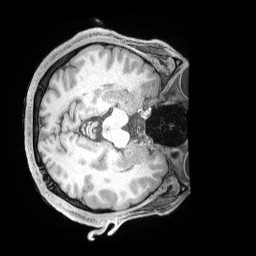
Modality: T1w
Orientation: axial
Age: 39
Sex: male
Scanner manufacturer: siemens
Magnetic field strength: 3 T
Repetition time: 2 s
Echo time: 0.00211 s